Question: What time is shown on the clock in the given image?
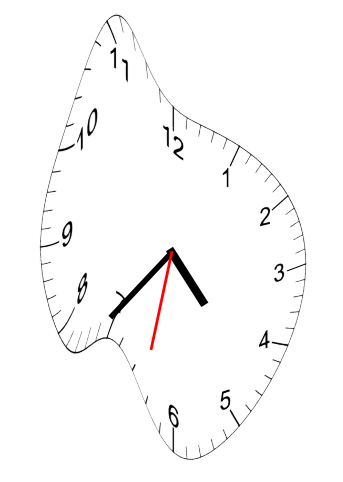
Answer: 04:36:32